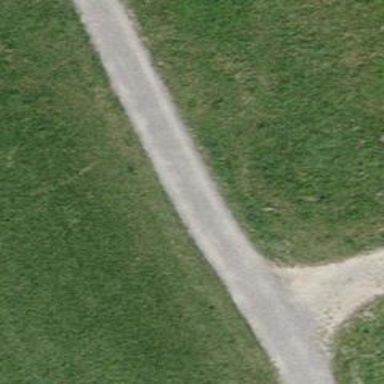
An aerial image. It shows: Compacted grade3 track.